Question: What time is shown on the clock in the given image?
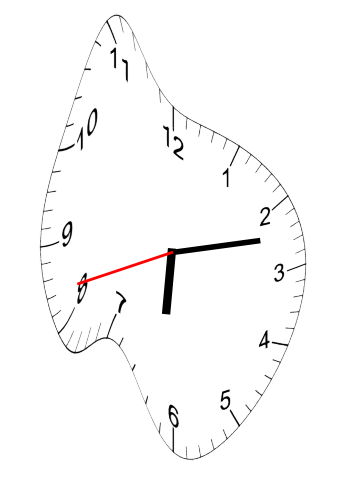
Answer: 06:12:42